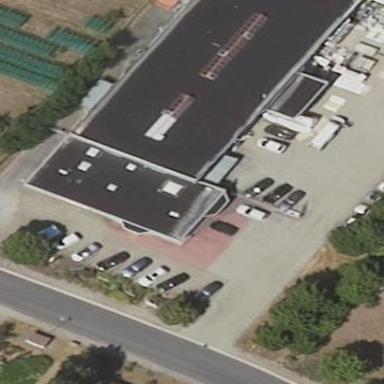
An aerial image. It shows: Building.